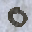
Label: 0